Question: I am trying to implement the formula for bezier curves of Nth order in my program.
It looks to me that I have done everything right but the visual result is not correct.
Here it is:
The red cube is P0 and the blue is P8.
The white cubes are the actual set of points that make the curve.
The orange cubes are the control points.
What I see is that there is a loop before the end of the curve where the curve attaches to the last (blue cube) point. Looks like there is an invisible point.
And another thing is that between P0 and P1 is also something weird going on...
Can anyone help me to resolve it?
Here is the code I use:
'''
private void Update()
{
controlPointsCoords = ControlPoints.Select(p => p.transform.position).ToArray();
for (int p = 0; p < PointsSet.Count; p++)
{
PointsSet[p].transform.position = CurveDegreeN
(
controlPointsCoords,
Rt(p, PointsSet.Count)
);
}
}
private Vector3 CurveDegreeN(Vector3[] pointsCoords, float u)
{
float X = 0, Y = 0, Z = 0;
float n = pointsCoords.Length - 1;
for (int i = 0; i < pointsCoords.Length; i++)
{
var coef = (Factorial(n) / (Factorial((float)i) * Factorial(n - i))) * Mathf.Pow(u, i) * Mathf.Pow(1 - u, n - i);
X += coef * pointsCoords[i].x;
Y += coef * pointsCoords[i].y;
Z += coef * pointsCoords[i].z;
}
return new Vector3(X, Y, Z);
}
private float Factorial(float n)
{
if (n == 0) return 1;
float res = 0.0f;
for (int i = 1; i < n; i++) res += (float)Math.Log(i);
return (float)Math.Exp(res);
}
private float Rt(int current, int count)
{
return ((float)current - 0) / ((float)count - 0) * (1 - 0) + 0;
}
'''
I hope this will be clear for someone!
Thank you in advance!
I reduced amount of points to 3. Here is the result: <URL>.
It is clearly visible here that something is wrong with the computations... Any more suggestions?
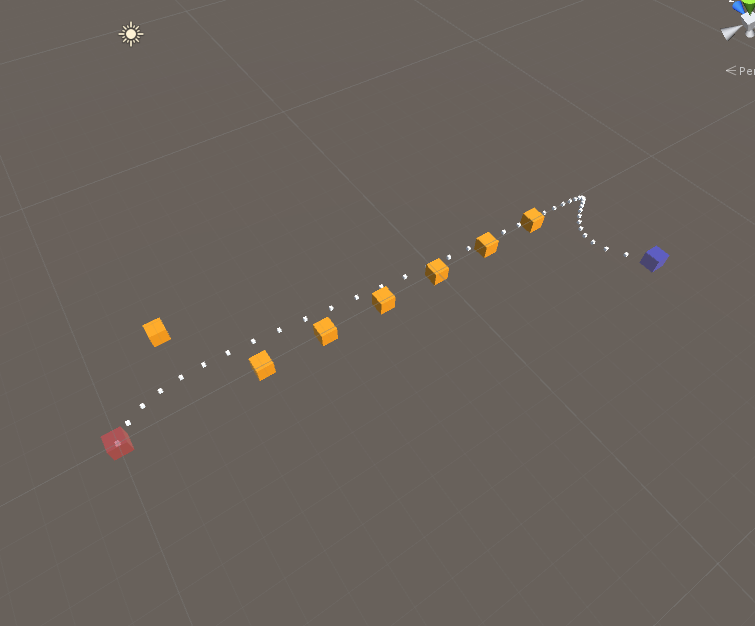
Answer: Start by simplifying that code, because this is going to be unreliable to debug. Step one: let's not use calculus unless there is an actual benefit to doing so. Using the full binomial calculation and powers-of-t is typically just as fast (or slow) as interpolation (Bezier curves are trivially expressed as list reductions), but interpolation is dead-easily implemented with simple addition and multiplication, while binomial computation and powers are more work. So let's evaluate geometrically instead of using calculus:
'''
function drawCurve(coords[]):
points = []
// the higher you make "steps", the more curve points you generate:
for (s=0, steps=10; s<=steps; s++):
t = s/steps
nt = 1 - t
list[] = coords.shallowCopy()
// We now run our list reduction to get our on-curve
// point at t, using de Casteljau's algorithm:
while(list.length > 1)
for(i = 0, e = list.length; i < e; i++):
list[i] = nt * list[i] + t * list[i+1]
list.pop()
// And what's left is our on-curve point at t.
// Beauty; push and move on to the next point.
points.push(list[0])
return points
'''
Done. By ruling out binomials and powers, and implementing curve evaluation purely based on the iterative interpolation (i.e. using <URL> there is literally nothing that can be "done wrong" in this code: a great quality for code to have!
You can make this code even more efficient by being explicit about your coordinates, using array[3] instead of 3d vector classes so that you don't have to rely on operator overloading, or function call slowldowns, during the interpolation steps, so you get something like:
'''
function drawCurve(coords[]):
coords = flatten(coords) // one-time convert Vector3 to flat [x,y,z] arrays
...
while(list.length > 1)
for(i = 0, e = list.length; i < e; i++):
v1 = list[i]
v2 = list[i+1]
list[i][0] = nt * v1[0] + t * v2[0] // x
list[i][1] = nt * v1[1] + t * v2[1] // y
list[i][2] = nt * v1[2] + t * v2[2] // z
list.pop()
points.push(new Vector3(list[0]))
return points
'''
(and a final optimization, though typically not worth it, is to unroll the 'while' as well, to effect a single 'for' loop based on the initial 'L=list.length' and counter 'i', where 'L' is decremented by one and 'i' resets to 0 when 'i==L', and which terminates when 'L==1')
And if you absolutely need calculus (which is honestly not the case here) at the very least generate your binomial coefficients "efficiently": they are super simple to generate based on <URL> so for the love of your math coprocessor use factorials to evaluate them, they can literally be generated by just adding up some integers:
'''
lut = [ [1], // n=0
[1,1], // n=1
[1,2,1], // n=2
[1,3,3,1], // n=3
[1,4,6,4,1], // n=4
[1,5,10,10,5,1], // n=5
[1,6,15,20,15,6,1]] // n=6
binomial(n,k):
while(n >= lut.length):
s = lut.length
nextRow = []
nextRow[0] = 1
for(i=1, prev=s-1; i<prev; i++):
nextRow[i] = lut[prev][i-1] + lut[prev][i]
nextRow[s] = 1
lut.push(nextRow)
return lut[n][k]
'''
(If you do this, either make sure you remember that you're programming and array offsets start at 0, or add dummy values at row/column positions [0] so that you can "intuitively" call 'binomial(4,2)' to get 4 choose 2 rather than 5 choose 3)